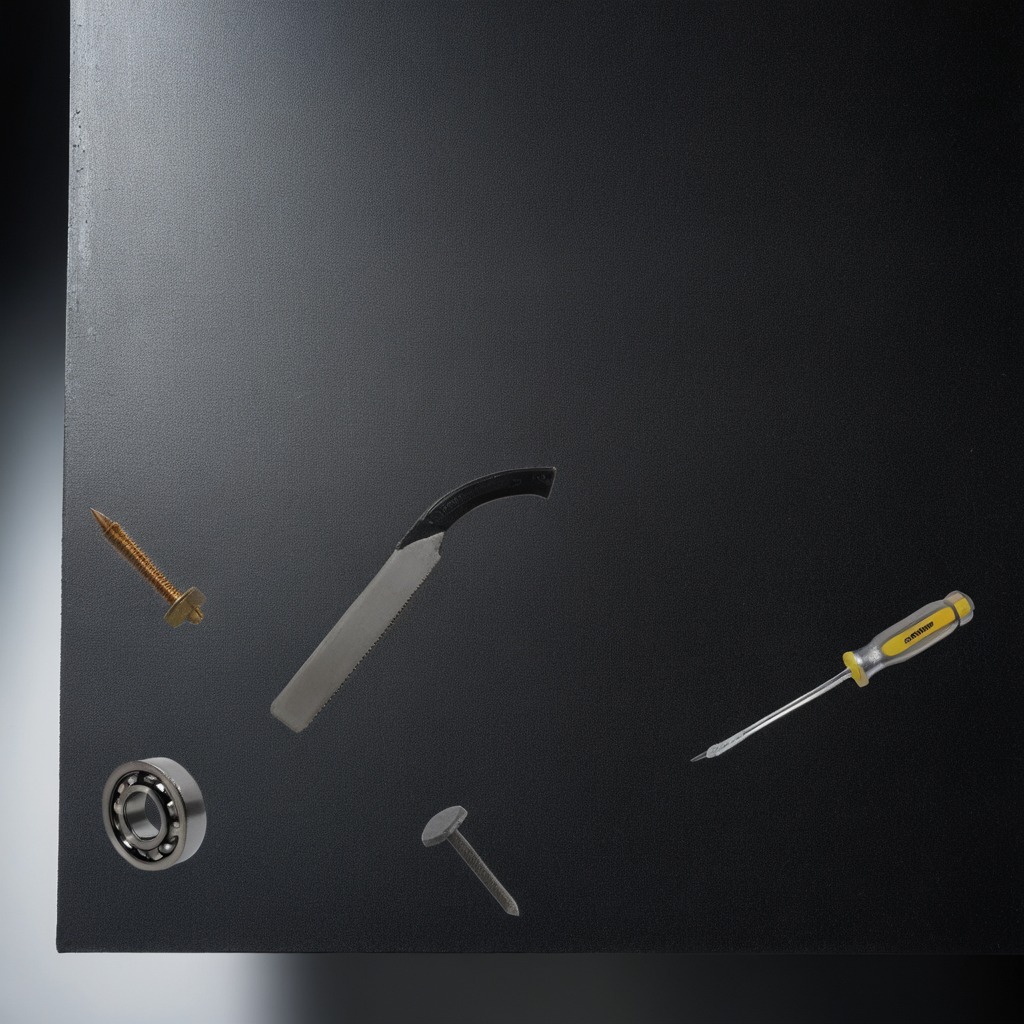
A ball bearing, a machine screw, an iron nail, a handheld metal saw, and a screwdriver are lying on the clean granite tabletop.